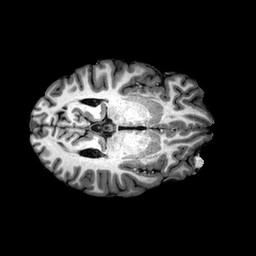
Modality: T1w
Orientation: axial